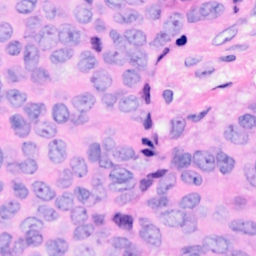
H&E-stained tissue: Breast